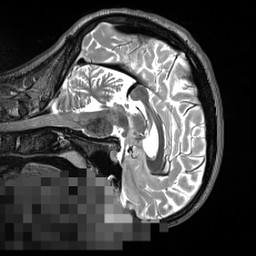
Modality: T2w
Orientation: sagittal
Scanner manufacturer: siemens
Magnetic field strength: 3 T
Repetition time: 3.2 s
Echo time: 0.564 s